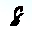
Label: 8